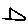
Label: triangle